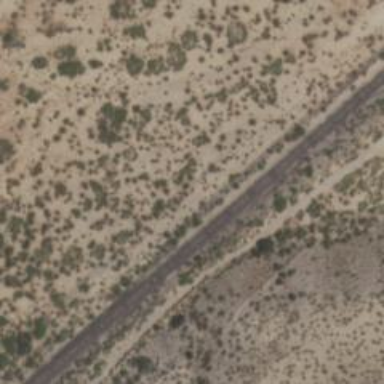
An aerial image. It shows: Railway track.